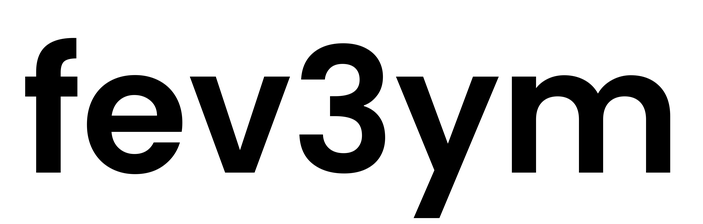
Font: Poppins-SemiBold